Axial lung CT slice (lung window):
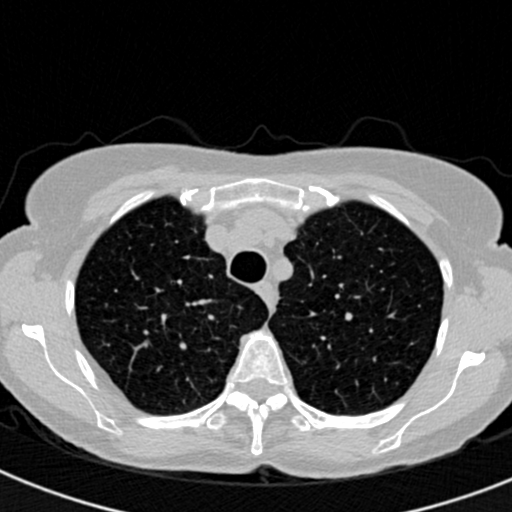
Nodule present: no